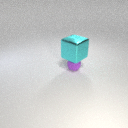
large cyan metal cube above small purple rubber sphere